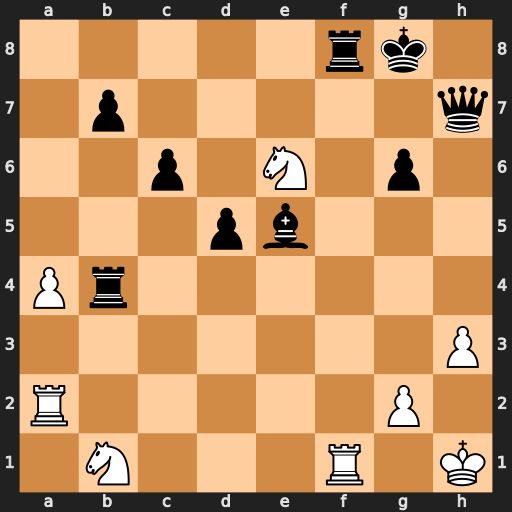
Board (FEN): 5rk1/1p5q/2p1N1p1/3pb3/Pr6/7P/R5P1/1N3R1K
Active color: w
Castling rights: -
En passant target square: -
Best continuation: Rxf8#